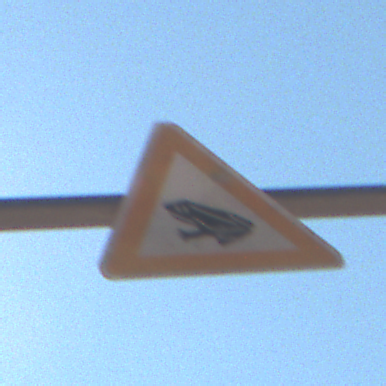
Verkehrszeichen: AmphibienwanderungRechts
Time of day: MorningAfternoon
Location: Outdoor (Nature)
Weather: Clear
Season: Summer
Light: Natural